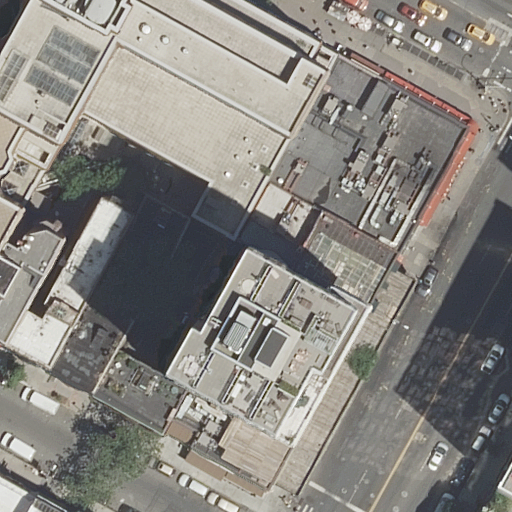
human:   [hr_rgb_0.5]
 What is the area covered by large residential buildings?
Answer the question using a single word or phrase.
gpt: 3227m2

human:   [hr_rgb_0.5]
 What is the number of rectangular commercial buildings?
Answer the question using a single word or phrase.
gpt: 0

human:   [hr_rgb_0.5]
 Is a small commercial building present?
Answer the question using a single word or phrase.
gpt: no

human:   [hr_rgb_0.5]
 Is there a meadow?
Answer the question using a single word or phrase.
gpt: no

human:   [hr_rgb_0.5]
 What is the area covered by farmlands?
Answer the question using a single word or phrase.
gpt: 0m2

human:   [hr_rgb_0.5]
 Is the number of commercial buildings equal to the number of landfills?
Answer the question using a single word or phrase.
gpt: yes

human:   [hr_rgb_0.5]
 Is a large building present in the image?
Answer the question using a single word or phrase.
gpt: yes

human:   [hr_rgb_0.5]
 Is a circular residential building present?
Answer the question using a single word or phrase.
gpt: no

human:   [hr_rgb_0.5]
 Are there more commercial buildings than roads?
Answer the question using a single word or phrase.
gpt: no

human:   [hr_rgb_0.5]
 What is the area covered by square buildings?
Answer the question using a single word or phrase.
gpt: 0m2

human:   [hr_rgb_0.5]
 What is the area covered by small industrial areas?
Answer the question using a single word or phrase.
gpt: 0m2

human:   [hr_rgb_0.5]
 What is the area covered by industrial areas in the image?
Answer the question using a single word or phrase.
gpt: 0m2

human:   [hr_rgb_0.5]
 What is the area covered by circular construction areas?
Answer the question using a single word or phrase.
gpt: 0m2

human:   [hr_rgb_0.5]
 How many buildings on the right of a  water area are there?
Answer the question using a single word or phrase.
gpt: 0

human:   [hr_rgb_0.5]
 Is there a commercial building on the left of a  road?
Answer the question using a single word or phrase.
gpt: no

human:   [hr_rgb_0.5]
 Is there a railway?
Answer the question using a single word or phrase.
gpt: no

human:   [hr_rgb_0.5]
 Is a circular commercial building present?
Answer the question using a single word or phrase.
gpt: no

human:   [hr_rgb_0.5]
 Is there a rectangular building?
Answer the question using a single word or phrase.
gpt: yes

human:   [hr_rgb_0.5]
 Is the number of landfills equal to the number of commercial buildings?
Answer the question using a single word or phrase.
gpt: yes

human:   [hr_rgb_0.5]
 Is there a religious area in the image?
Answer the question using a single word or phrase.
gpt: no

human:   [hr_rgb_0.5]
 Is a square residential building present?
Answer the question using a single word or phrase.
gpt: no

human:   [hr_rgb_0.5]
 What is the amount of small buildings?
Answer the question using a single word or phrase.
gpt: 4

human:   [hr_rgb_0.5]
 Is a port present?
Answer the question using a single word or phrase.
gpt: no

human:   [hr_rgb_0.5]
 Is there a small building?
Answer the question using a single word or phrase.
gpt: yes

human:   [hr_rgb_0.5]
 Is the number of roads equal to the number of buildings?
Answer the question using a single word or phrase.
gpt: no

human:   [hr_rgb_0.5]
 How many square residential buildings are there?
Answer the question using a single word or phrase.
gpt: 0

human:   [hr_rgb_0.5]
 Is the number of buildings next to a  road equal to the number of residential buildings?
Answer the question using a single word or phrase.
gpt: no

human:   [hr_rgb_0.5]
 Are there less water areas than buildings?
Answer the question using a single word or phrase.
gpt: yes

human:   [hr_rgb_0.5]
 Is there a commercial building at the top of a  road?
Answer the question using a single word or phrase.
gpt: no

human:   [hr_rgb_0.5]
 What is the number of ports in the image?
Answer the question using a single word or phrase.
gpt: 0

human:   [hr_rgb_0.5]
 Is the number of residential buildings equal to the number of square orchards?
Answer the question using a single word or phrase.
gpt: no

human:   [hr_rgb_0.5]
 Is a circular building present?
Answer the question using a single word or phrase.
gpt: no

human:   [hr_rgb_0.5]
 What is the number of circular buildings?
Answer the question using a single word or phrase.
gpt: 0

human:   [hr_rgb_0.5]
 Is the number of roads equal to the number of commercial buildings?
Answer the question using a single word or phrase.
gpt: no

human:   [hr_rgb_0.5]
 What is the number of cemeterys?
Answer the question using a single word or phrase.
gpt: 0

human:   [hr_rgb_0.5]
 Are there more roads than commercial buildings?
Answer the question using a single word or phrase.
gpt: yes